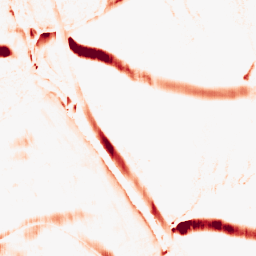
Category: morphological
Decomposition family: morphological_rect
Decomposition parameters: operation: opening
width: 5
height: 20
Upsampling method: bilinear
Upsampling parameters: scale: 2
Upsampling scale: 2